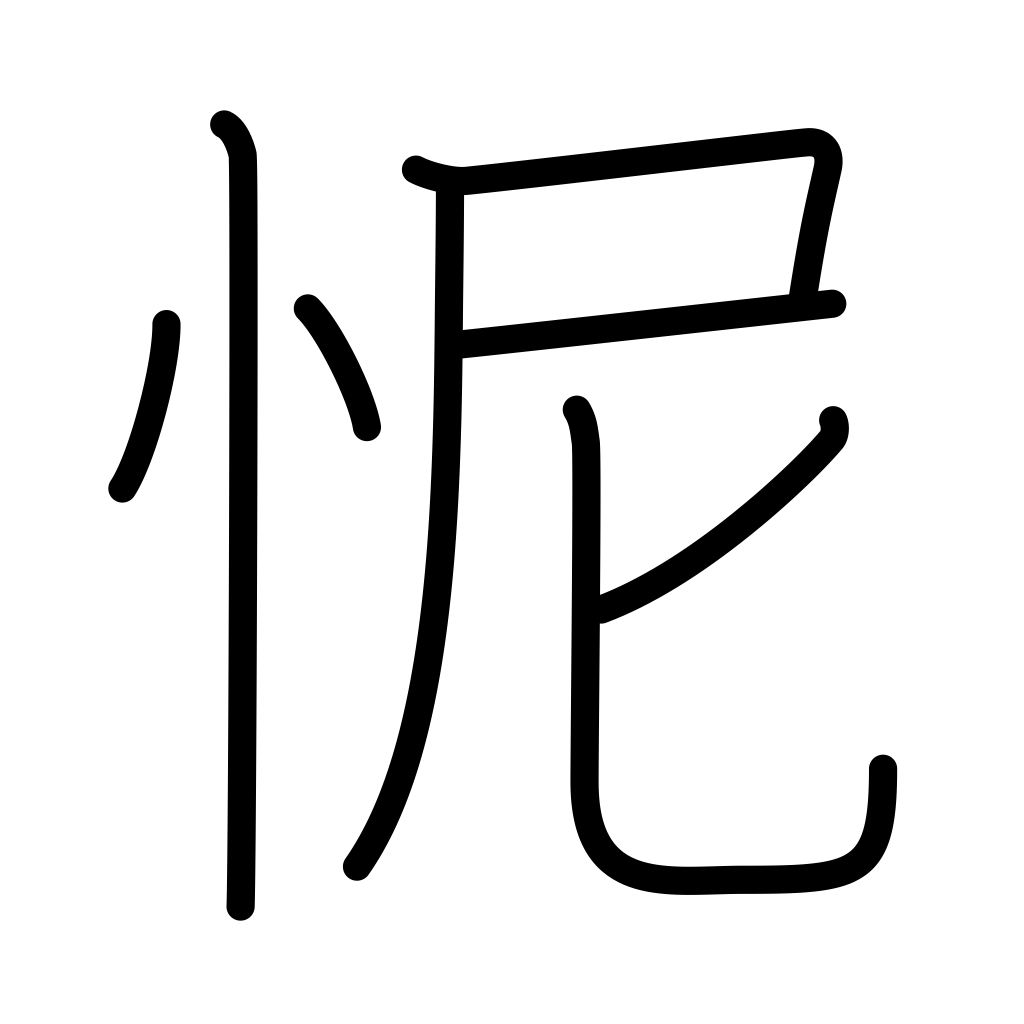
Meaning: shame